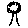
Label: tree